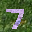
Label: 7